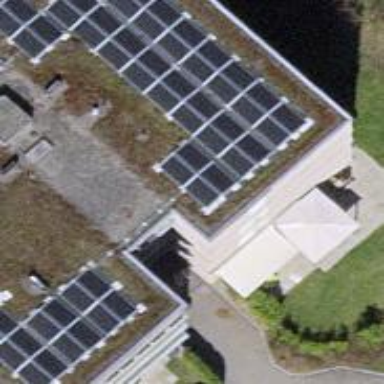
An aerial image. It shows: Solar power generator utilizing photovoltaic technology with solar photovoltaic panels.